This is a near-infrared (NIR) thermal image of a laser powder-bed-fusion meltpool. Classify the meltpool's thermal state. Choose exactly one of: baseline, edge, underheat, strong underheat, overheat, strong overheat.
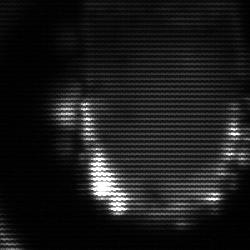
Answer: baseline